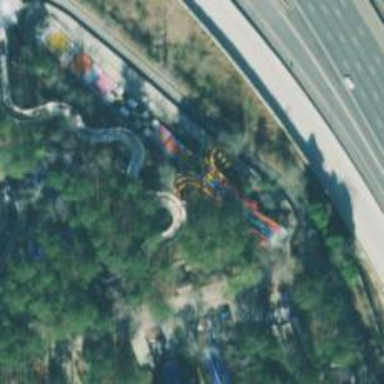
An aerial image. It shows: Water slide attraction.